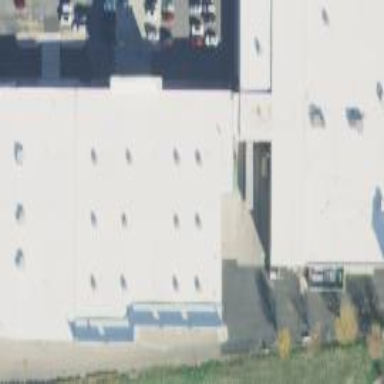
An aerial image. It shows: Retail building.